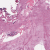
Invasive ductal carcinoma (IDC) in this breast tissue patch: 0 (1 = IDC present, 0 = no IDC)